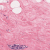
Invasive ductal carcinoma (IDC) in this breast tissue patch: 0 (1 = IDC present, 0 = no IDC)